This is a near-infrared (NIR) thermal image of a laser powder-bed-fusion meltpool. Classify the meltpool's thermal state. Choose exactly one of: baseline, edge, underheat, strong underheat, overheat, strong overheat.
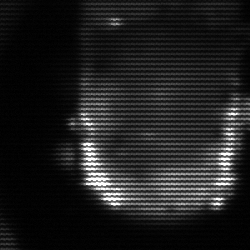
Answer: baseline